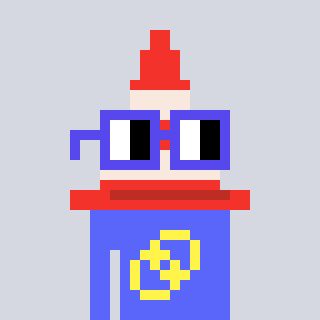
a pixel art character with square blue glasses, a cone-shaped head and a purple-colored body on a cool background